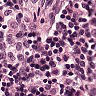
Metastatic tissue present: no